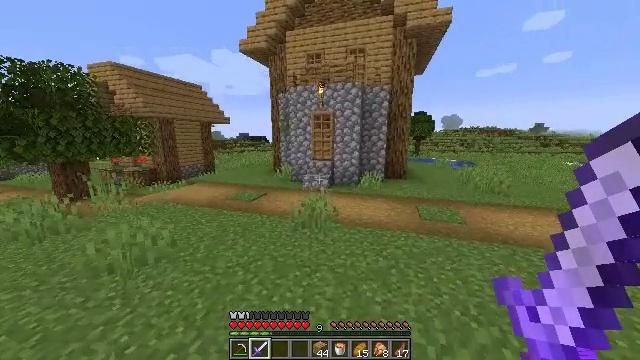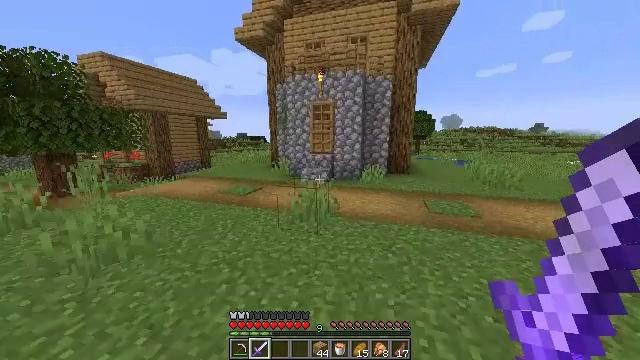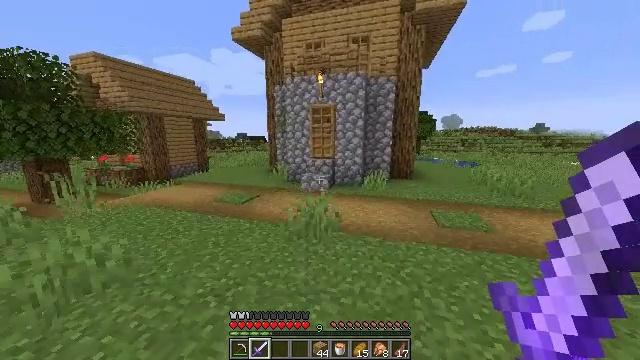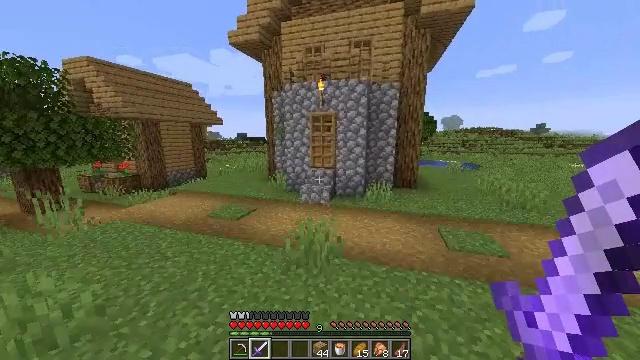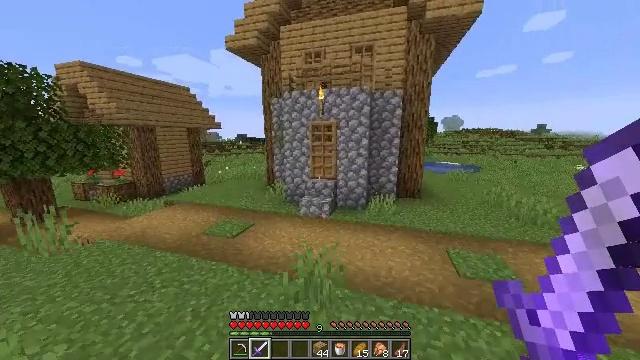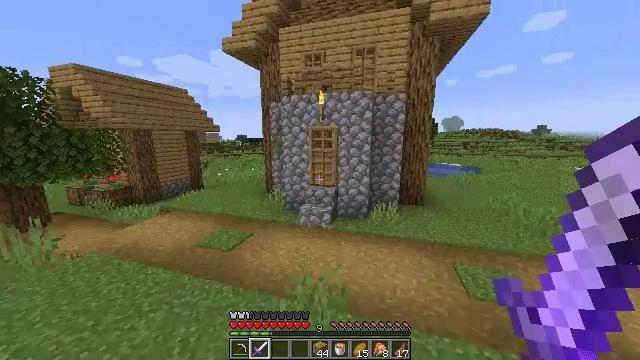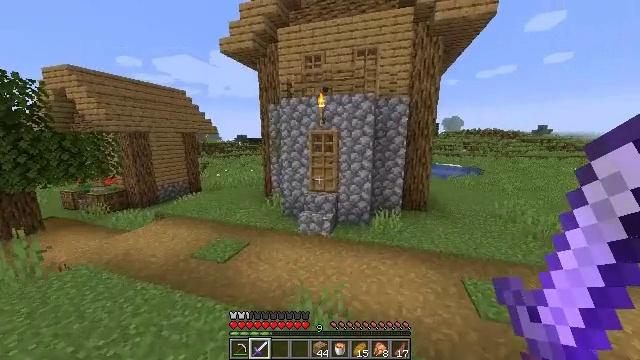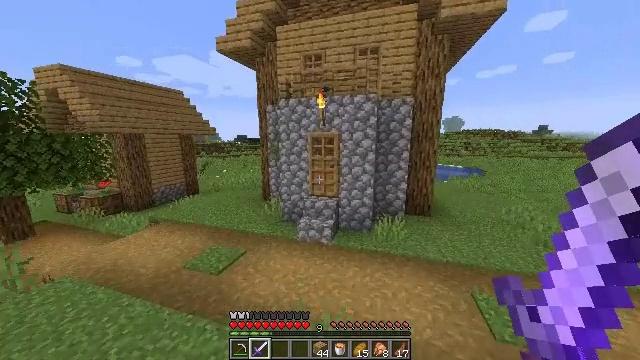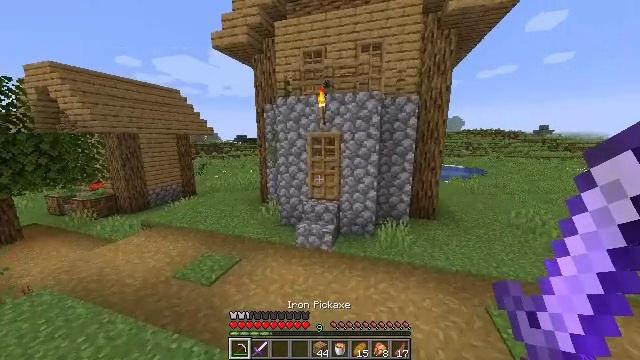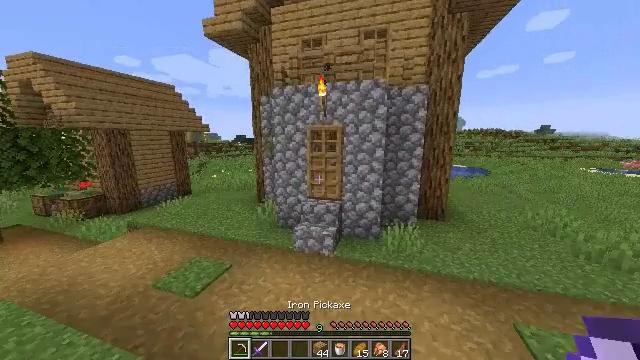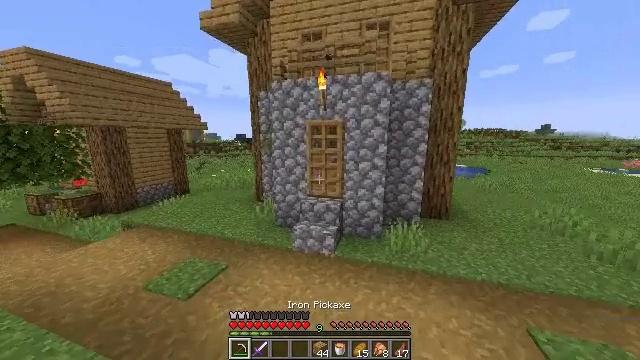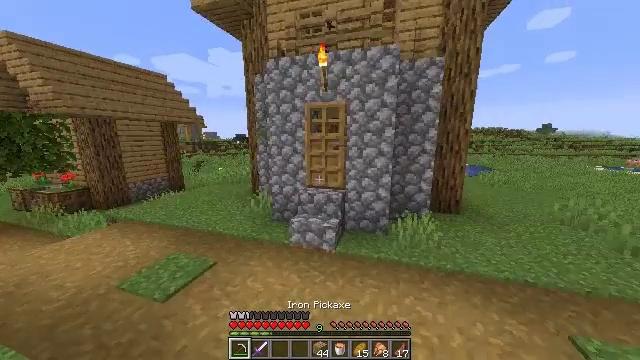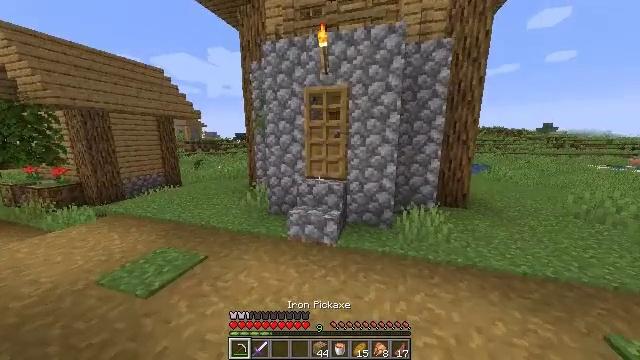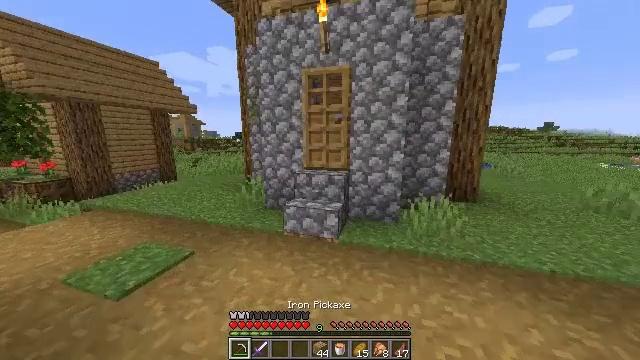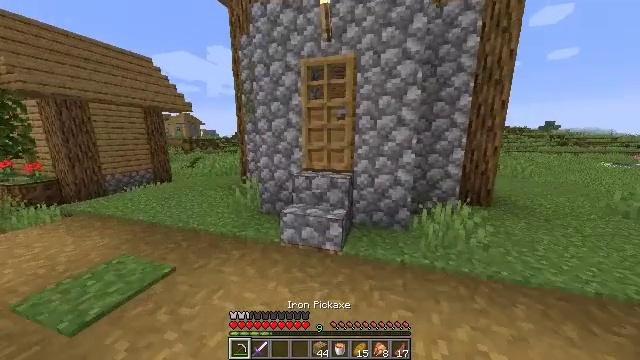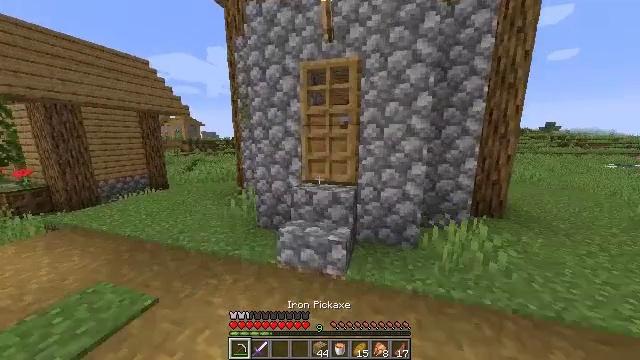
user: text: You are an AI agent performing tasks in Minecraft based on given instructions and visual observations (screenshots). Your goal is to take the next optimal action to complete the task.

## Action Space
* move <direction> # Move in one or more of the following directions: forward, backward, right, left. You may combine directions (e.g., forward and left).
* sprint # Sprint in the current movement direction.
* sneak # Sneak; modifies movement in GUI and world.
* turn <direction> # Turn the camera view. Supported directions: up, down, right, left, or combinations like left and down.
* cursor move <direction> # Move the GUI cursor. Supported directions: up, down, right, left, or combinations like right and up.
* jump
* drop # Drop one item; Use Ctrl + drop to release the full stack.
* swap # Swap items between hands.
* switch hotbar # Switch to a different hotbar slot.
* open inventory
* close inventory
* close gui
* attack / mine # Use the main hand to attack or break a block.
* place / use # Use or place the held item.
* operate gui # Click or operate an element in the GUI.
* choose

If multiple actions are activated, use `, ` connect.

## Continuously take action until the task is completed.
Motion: motion action
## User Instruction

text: Gather soul soil blocks.
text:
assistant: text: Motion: move forward, sprint, jump
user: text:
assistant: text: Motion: move forward, sprint, jump
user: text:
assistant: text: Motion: move forward, sprint, jump
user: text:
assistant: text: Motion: move forward, sprint, jump
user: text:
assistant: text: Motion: move forward, sprint, jump
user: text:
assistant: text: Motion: move forward, sprint
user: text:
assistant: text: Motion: move forward, sprint
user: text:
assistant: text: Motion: move forward, sprint
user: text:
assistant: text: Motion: move forward, sprint
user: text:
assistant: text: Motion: move forward, sprint
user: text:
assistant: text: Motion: move forward, sprint
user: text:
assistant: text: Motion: move forward, sprint
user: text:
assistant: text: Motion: move forward, sprint
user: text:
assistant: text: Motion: move forward, sprint
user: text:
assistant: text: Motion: move forward, sprint, jump
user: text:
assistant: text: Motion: move forward, sprint, jump
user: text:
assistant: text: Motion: move forward, sprint, jump
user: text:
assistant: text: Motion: move forward and move left, sprint, jump
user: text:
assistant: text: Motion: move forward and move left, turn left
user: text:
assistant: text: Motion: move forward and move left, turn left and down
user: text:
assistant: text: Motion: move forward and move left, turn left
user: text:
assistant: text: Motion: move forward and move left, turn left
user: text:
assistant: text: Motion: move forward and move left
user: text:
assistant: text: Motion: move forward and move left, turn right
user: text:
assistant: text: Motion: move forward and move left, turn right and up
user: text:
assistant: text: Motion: move forward and move left, turn right
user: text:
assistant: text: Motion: move forward and move left, turn right
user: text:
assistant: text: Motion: move forward and move left, turn right
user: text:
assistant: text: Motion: move forward and move left
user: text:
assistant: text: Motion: move forward and move left